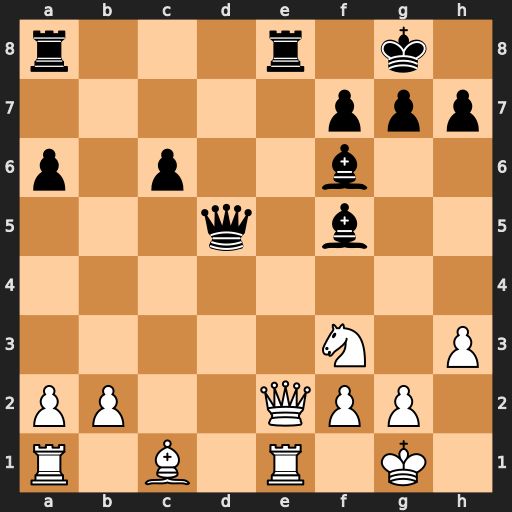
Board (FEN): r3r1k1/5ppp/p1p2b2/3q1b2/8/5N1P/PP2QPP1/R1B1R1K1
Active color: w
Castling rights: -
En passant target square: -
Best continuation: Qxe8+ Rxe8 Rxe8#